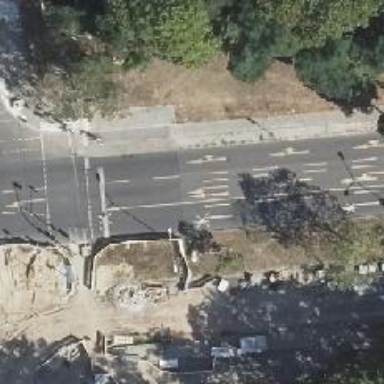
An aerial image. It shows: Secondary road with asphalt surface. There is cycle track on the right side of the road.